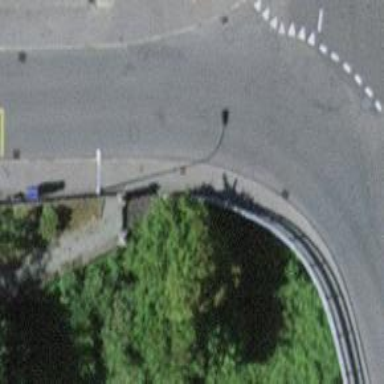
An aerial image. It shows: Kerb serving as barrier.